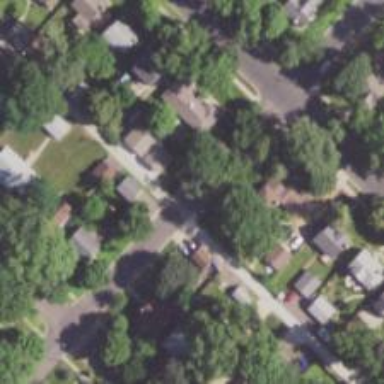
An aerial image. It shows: Residential road.